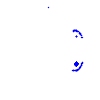
Particle: pion